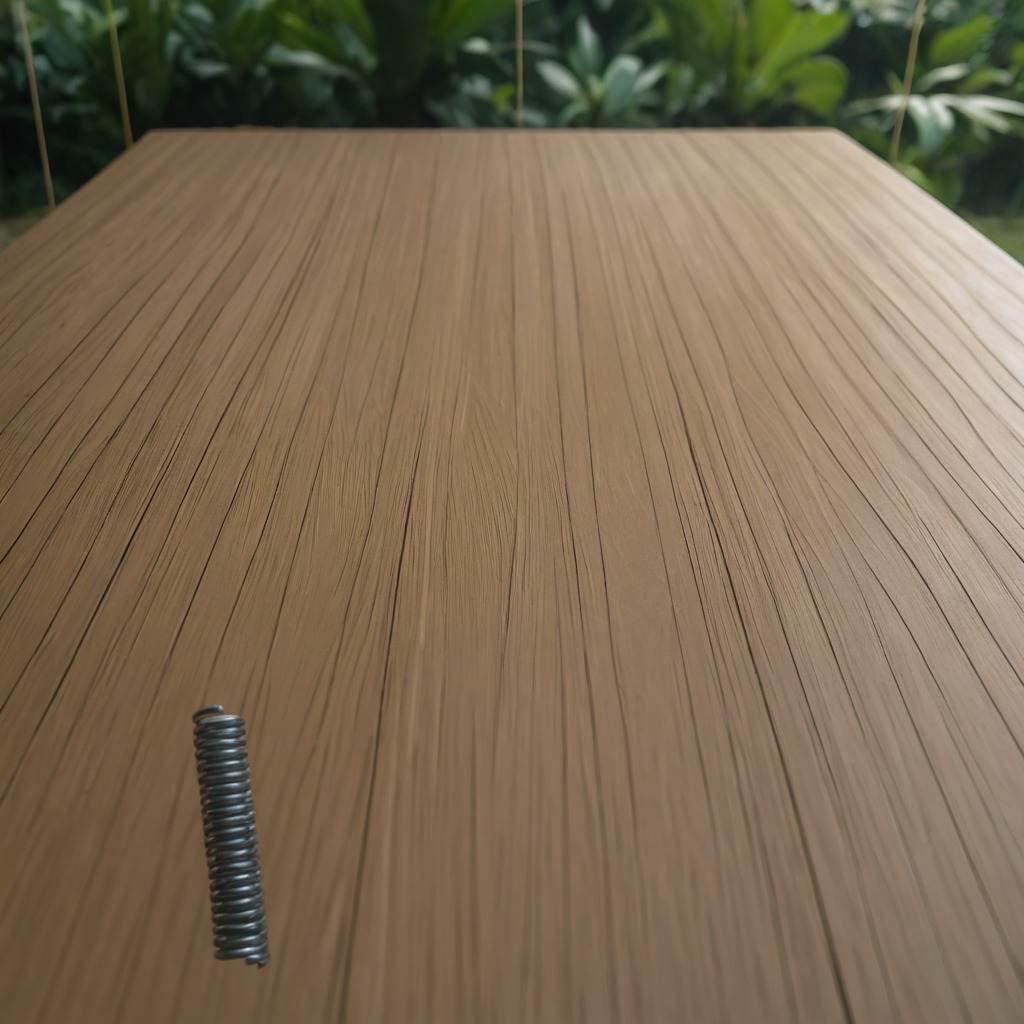
A coiled metal spring is lying on a wooden table inside a jungle field workshop tent.